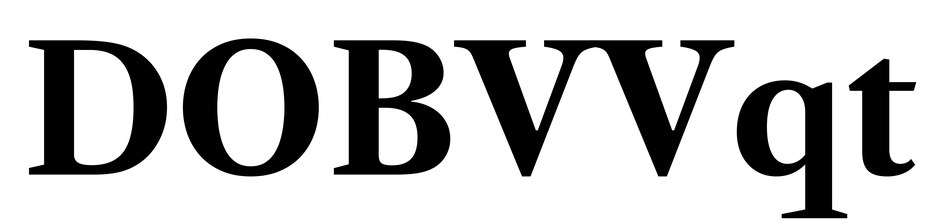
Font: LibreCaslonText_Bold